Question: Is the semi-transparant notification window which XCode 4 shows on Snow Leopard and on Lion a standard Cocoa control or is it something custom? I've seen more and more apps with similarly styled popups, and don't want to go about reinventing something if a much cleaner implementation exists in Cocoa. If this is a standard control, could someone tell me the name or point me to the documentation for it?
This is the popup window I am referring to:

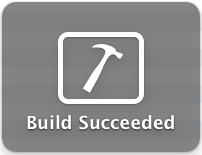
Answer: This is custom but Matt Gemmell has sample code at <URL>. It's called RoundedFloatingPanel.